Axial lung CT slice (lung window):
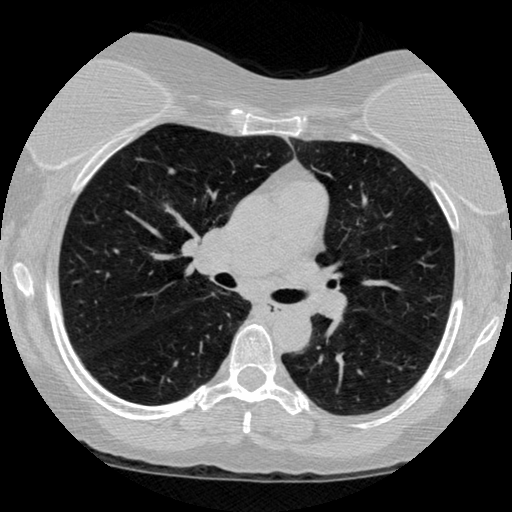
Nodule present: no